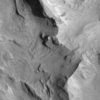
Label: not_dusty